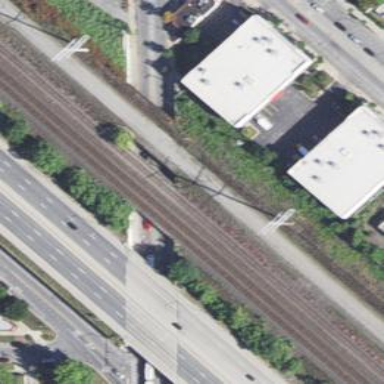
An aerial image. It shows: Railway bridge over siding.